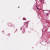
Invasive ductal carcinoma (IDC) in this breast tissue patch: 0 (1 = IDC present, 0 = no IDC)